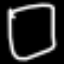
Label: square